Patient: sex M, age 69
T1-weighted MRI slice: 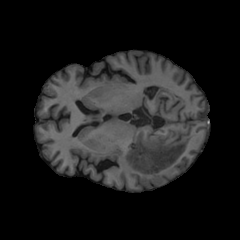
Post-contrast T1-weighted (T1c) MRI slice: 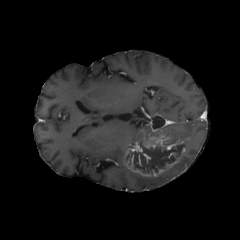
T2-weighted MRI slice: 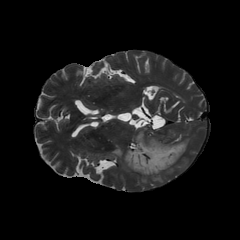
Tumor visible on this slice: yes
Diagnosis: Glioblastoma, IDH-wildtype
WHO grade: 4